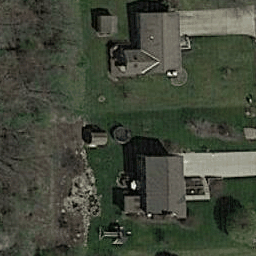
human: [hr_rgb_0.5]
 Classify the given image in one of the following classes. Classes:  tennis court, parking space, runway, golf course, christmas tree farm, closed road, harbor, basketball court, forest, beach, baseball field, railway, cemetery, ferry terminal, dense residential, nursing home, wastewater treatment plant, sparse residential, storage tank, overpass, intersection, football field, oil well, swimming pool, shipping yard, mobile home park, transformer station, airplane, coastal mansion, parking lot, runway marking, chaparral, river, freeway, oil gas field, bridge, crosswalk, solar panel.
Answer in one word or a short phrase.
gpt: sparse residential